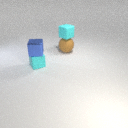
small cyan rubber cube below small blue metal cube